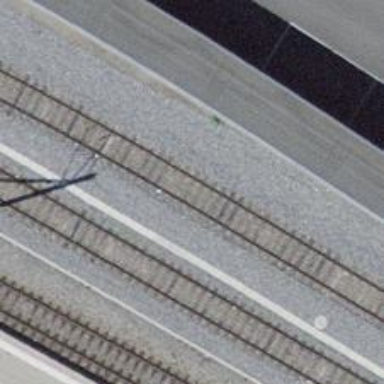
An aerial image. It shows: Railway yard with electrified tracks and single track.